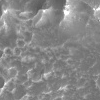
Atmospheric dust classification: not_dusty